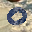
Label: 0